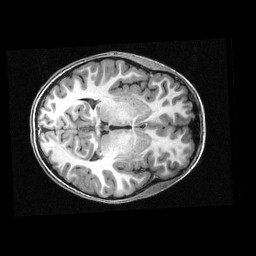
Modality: T1w
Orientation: axial
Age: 10
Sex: female
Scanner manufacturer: siemens
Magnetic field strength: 3 T
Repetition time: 2.3 s
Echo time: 0.00336 s